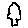
Label: tree